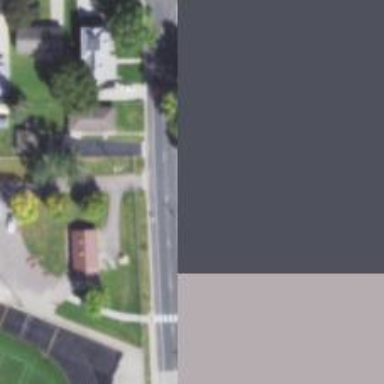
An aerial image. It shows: Asphalt driveway designated for school use.